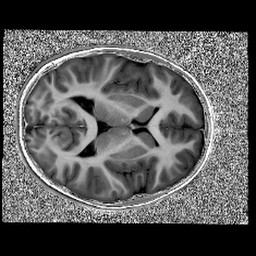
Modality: UNIT1
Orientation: axial
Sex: female
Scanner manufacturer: siemens
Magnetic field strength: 3 T
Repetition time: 5 s
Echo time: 0.00368 s